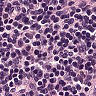
Metastatic tissue present: no